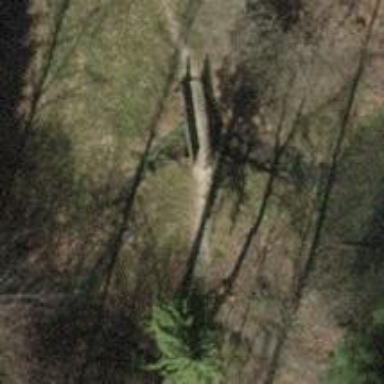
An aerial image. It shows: Path with unpaved surface going over bridge.